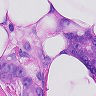
Metastatic tissue present: yes